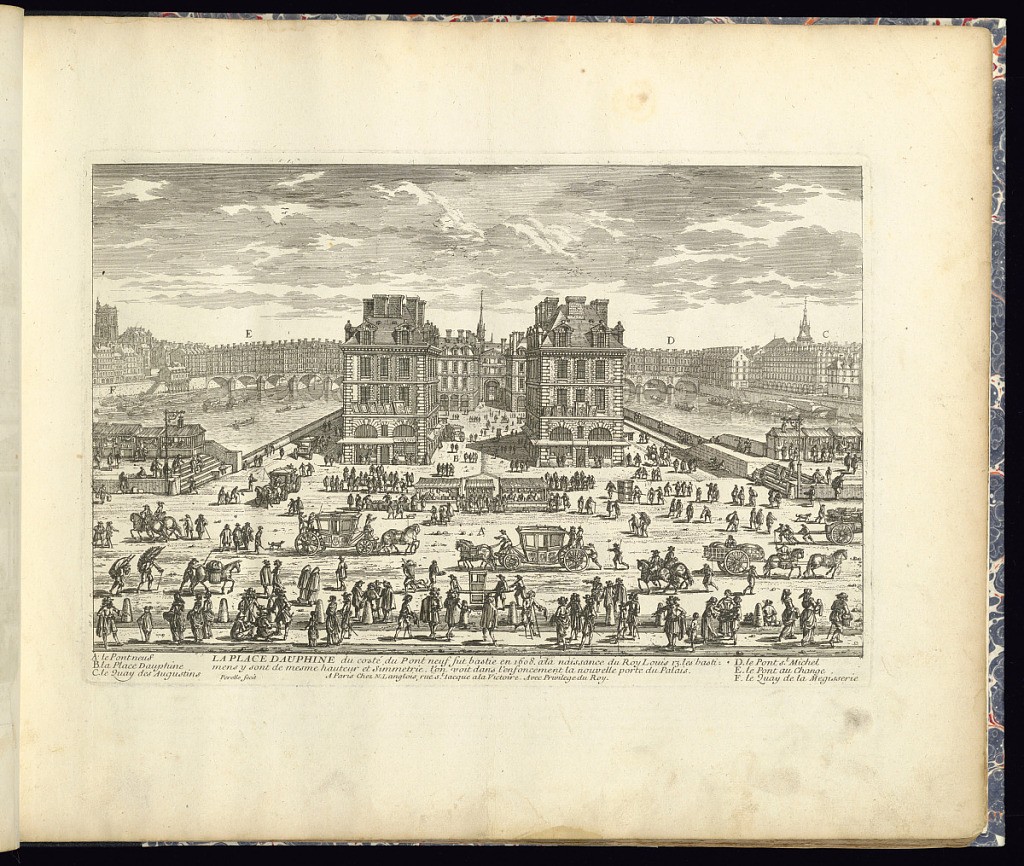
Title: LA PLACE DAUPHINE
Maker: Gabriel Perelle, French, 1604–1677
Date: late 17th century
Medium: Etching on laid paper
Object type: Print
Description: View of the Place Dauphine (Dauphine Square) in Paris, with the river Seine, bridges, and buildings on either side. In the foreground, stalls, figures, sedan chairs, horseman, and carriages. Details are lettered with an explanatory key below. A description of the square is lettered below. The plate is titled and signed.